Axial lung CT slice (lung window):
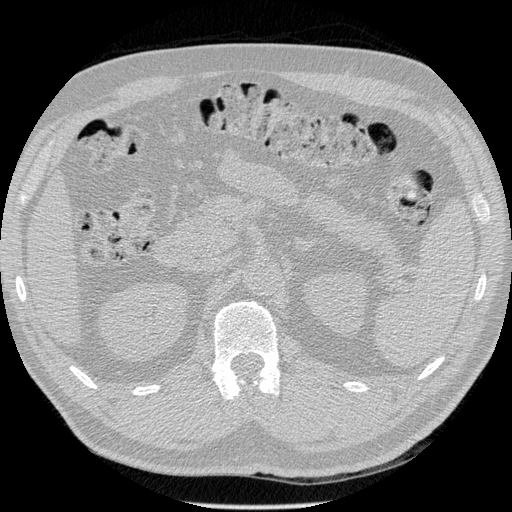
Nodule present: no